Question: Im trying to return the officials name, the hotel they manage and the number of matches they have refereed from the below database (see relational diagram below).
I have tried the following, but it doesn't work:
'''
select officials.name as Official,
hotels.name as Hotel, -- hotel the official manages
count (case when officials.name = matches.referee then 1 else null end) as Matchesrefereed
from officials
left join hotels
on officials.staffid = hotels.manager
left join matches
on officials.staffid = matches.referee
where (case when hotels.name is null then '-' else hotels.name end); -- print '-' if does not manage hotel
'''
I get a group function error for select, and the 'case' statement at the end also doesn't work.
Relational diagram from reference:

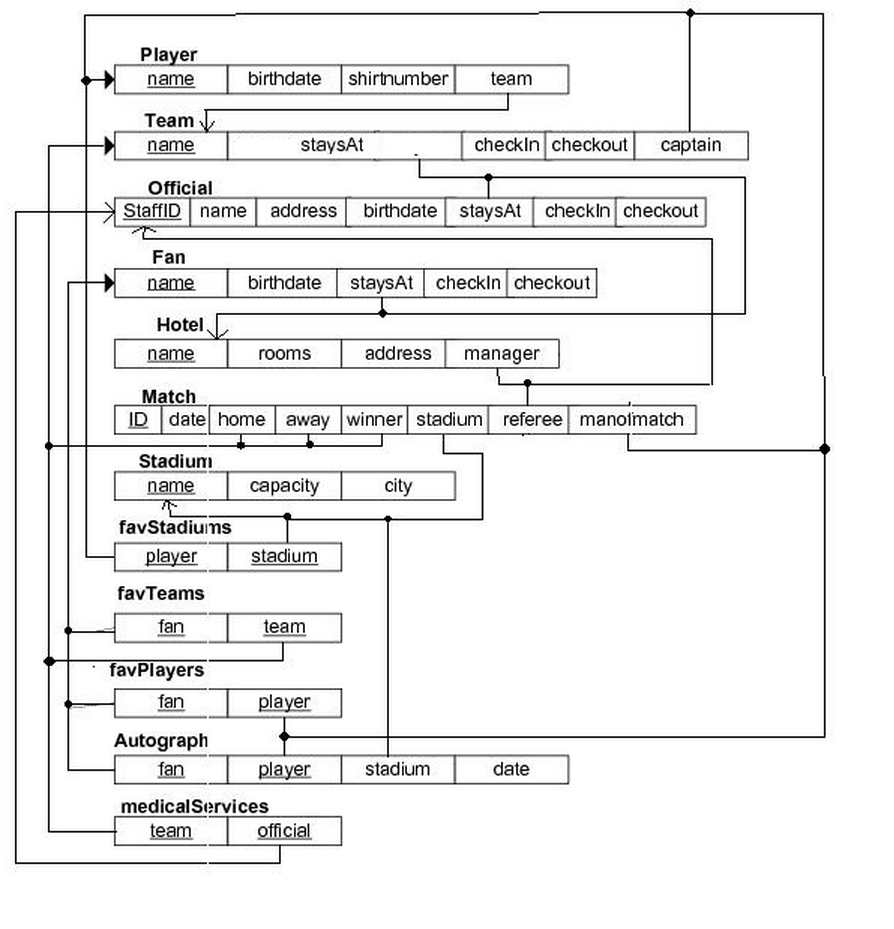
Answer: What is your DBMS?
'''
select
officials.name as Official,
nvl(hotels.name, '-') as Hotel, -- hotel the official manages
count (matches.referee) as Matchesrefereed
from officials
left join hotels on officials.staffid = hotels.manager
left join matches on officials.staffid = matches.referee
group by officials.name, nvl(hotels.name, '-')
'''